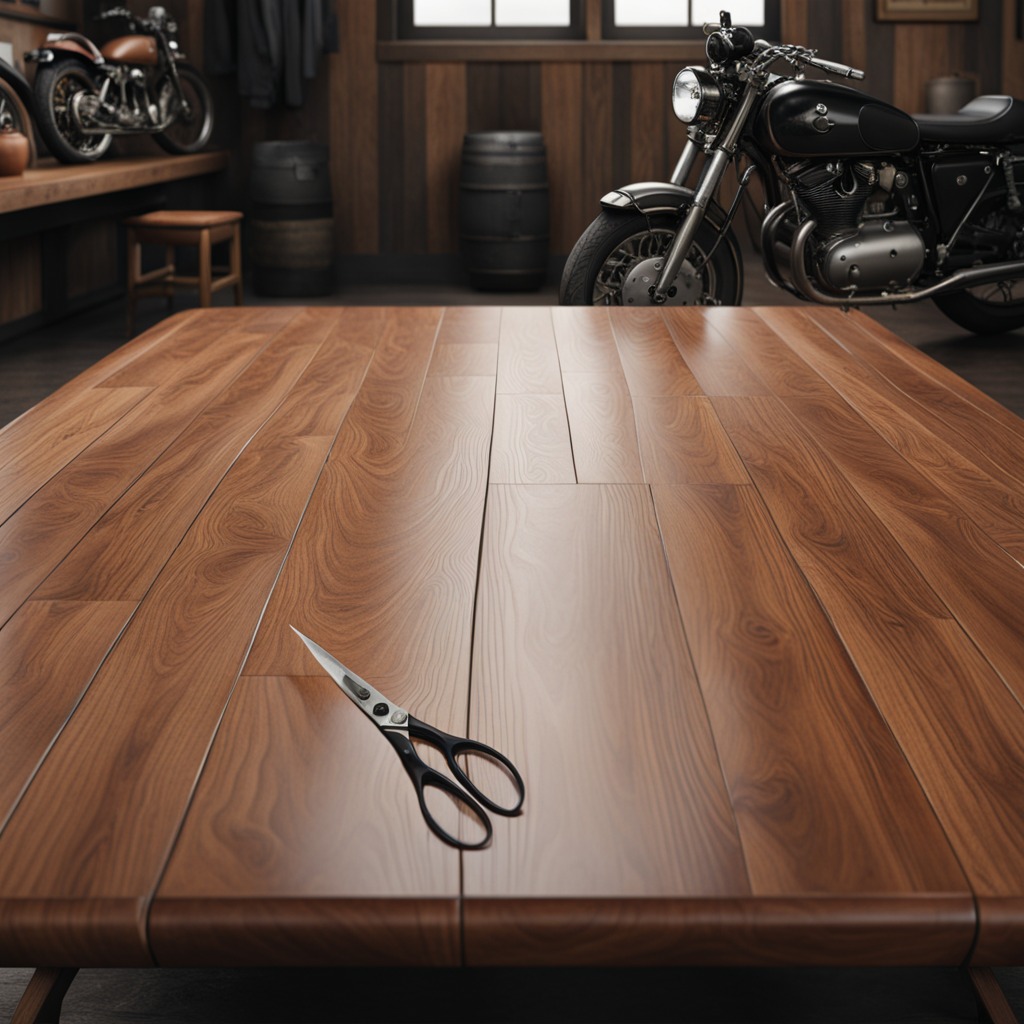
A scissor is lying on the wooden table in a vintage motorcycle garage.